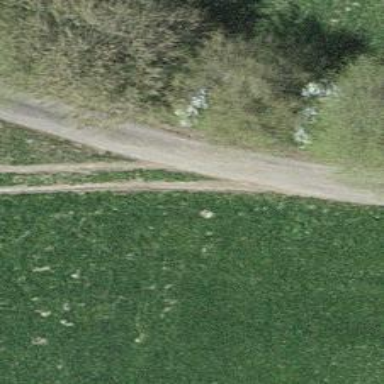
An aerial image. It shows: Paved track road with grade1 track type.